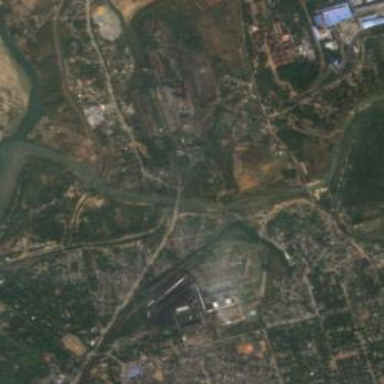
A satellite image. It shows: Industrial area with coal-fired plant.